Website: crate-barrel
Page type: cross-sells
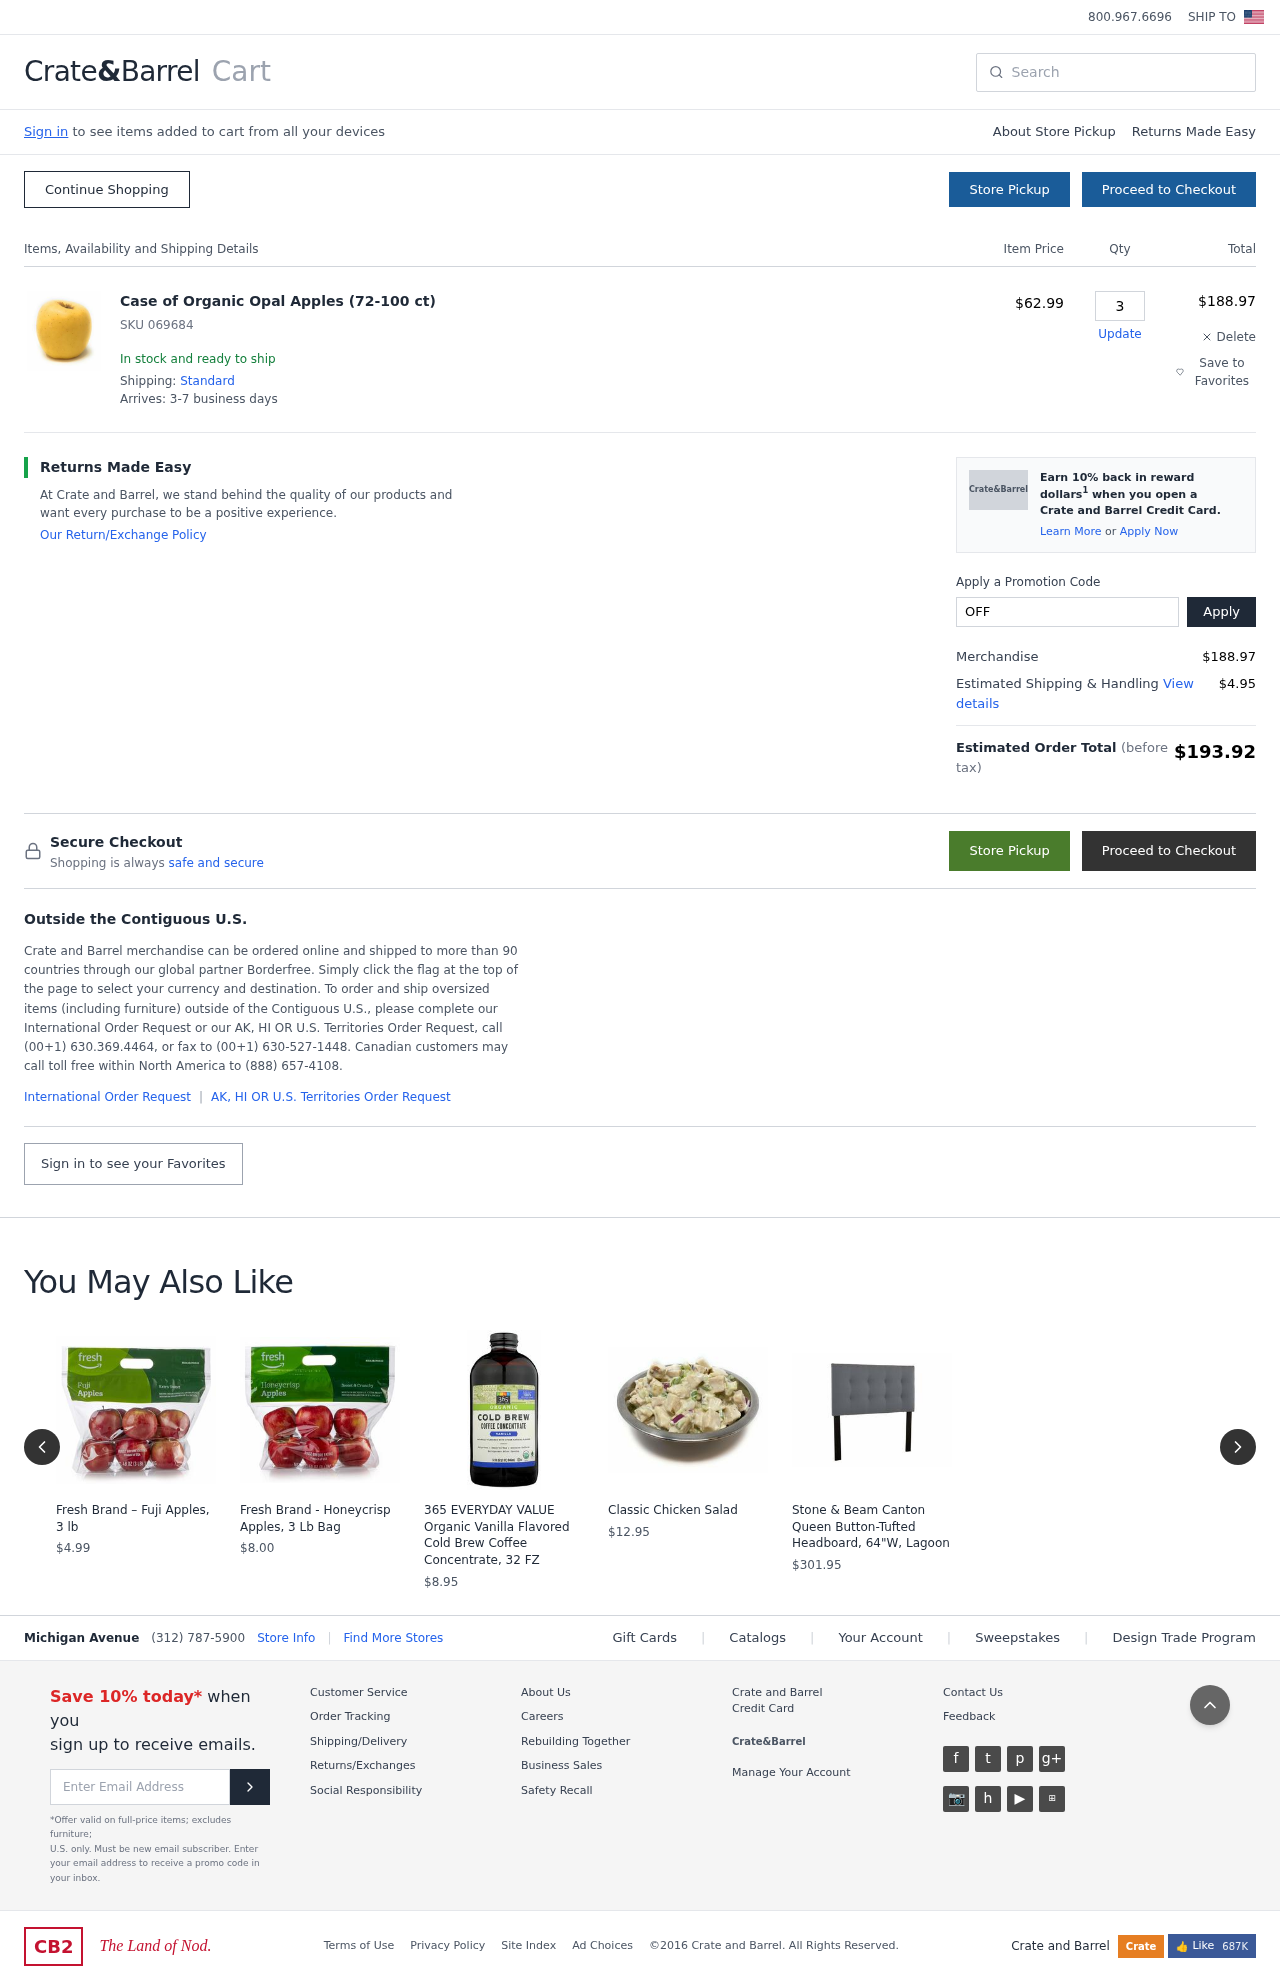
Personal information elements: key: PII_PROMO_CODE
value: OFF88
Product elements: key: PRODUCT1_NAME
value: Case of Organic Opal Apples (72-100 ct)
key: PRODUCT1_PRICE
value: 62.99
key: PRODUCT1_QUANTITY
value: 3
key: PRODUCT2_NAME
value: Fresh Brand – Fuji Apples, 3 lb
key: PRODUCT2_PRICE
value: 4.99
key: PRODUCT3_NAME
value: Fresh Brand - Honeycrisp Apples, 3 Lb Bag
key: PRODUCT3_PRICE
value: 8
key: PRODUCT4_NAME
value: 365 EVERYDAY VALUE Organic Vanilla Flavored Cold Brew Coffee Concentrate, 32 FZ
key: PRODUCT4_PRICE
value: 8.95
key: PRODUCT5_NAME
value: Classic Chicken Salad
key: PRODUCT5_PRICE
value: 12.95
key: PRODUCT6_NAME
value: Stone & Beam Canton Queen Button-Tufted Headboard, 64"W, Lagoon
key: PRODUCT6_PRICE
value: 301.95
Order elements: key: ORDER_SKU
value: SKU 069684
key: ORDER_ITEM_TOTAL
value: $188.97
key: ORDER_SUBTOTAL
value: $188.97
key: ORDER_SHIPPING_COST
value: $4.95
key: ORDER_TOTAL
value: $193.92
Search elements: key: HEADER_SEARCH
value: Search